Question: I'm using Firebase Realtime Database to store data for a project. I'm using Android Studio and Java to create a mobile app. In this particular activity, a new user is filling out a form to sign up for the service. Once they input their info and hit the submit button, the on click handles that info and inserts it into the Database.
Here is the relevant code for that class:
'''
public class CreateUserActivity extends AppCompatActivity {
private DatabaseReference mDatabaseReference;
private List<String> mInterestList;
private EditText mUsername;
private EditText mPassword;
private EditText mEmail;
private EditText mLocation;
@Override
protected void onCreate(Bundle savedInstanceState) {
super.onCreate(savedInstanceState);
setContentView(R.layout.activity_create_user);
mDatabaseReference = FirebaseDatabase.getInstance().getReference();
mInterestList = new ArrayList<>();
mUsername = findViewById(R.id.text_username);
mPassword = findViewById(R.id.text_password);
mEmail = findViewById(R.id.text_email);
mLocation = findViewById(R.id.text_location);
}
public void onCheckboxClicked(View view) {
CheckBox checkbox = (CheckBox) view;
boolean isChecked = checkbox.isChecked();
String interest = checkbox.getText().toString();
if(isChecked) {
mInterestList.add(interest);
}else {
mInterestList.remove(interest);
}
}
public void onSaveUser(View view) {
String username = mUsername.getText().toString();
String password = mPassword.getText().toString();
String email = mEmail.getText().toString();
String location = mLocation.getText().toString();
if(TextUtils.isEmpty(username) ||
TextUtils.isEmpty(password) ||
TextUtils.isEmpty(email) ||
TextUtils.isEmpty(location) ||
mInterestList.size() == 0) {
displayToast("Please enter values for all fields");
}else {
List<String> interests = mInterestList;
User user = new User(username, password, email, location, interests, null);
mDatabaseReference.child("users").child(username).setValue(user, new DatabaseReference.CompletionListener() {
@Override
public void onComplete(@Nullable DatabaseError databaseError, @NonNull DatabaseReference databaseReference) {
if(databaseError != null) {
Log.e(GetTogetherApp.LOG_TAG, databaseError.getMessage());
}else{
displayToast("User created!");
}
}
});
}
}
'''
As I've run through breakpoints the error seems to fire on this line:
'''
mDatabaseReference.child("users").child(username).setValue()
'''
Specifically once I try and enter into the setValue() method. The other two child() calls work to find the path as intended. I have the database reference set as a member variable, so I'm not sure why it seems to lose it at that point.
Here's a look at my database structure
<URL>
Error in Android Studio:

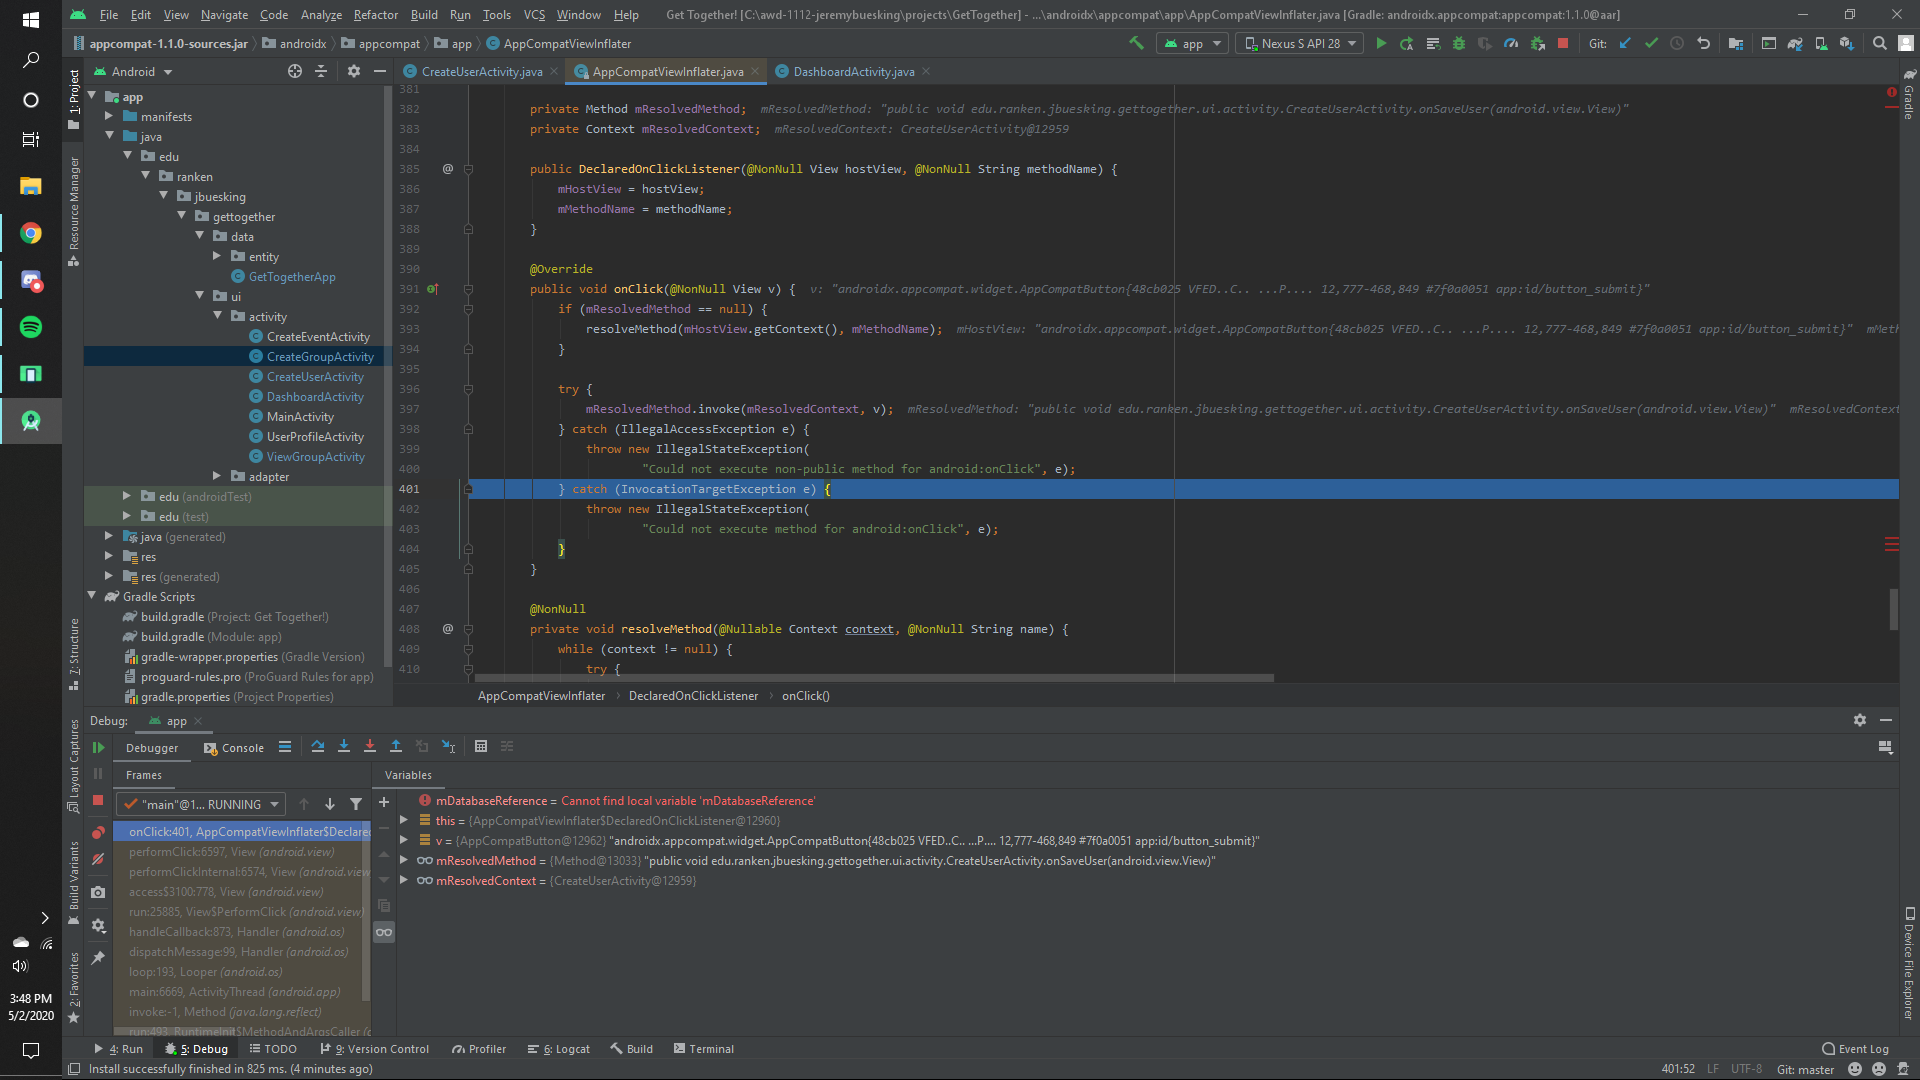
Answer: The error message in your screenshot is in the variable inspector in the Android Studio debugger. It means that where the error occurs, there is no variable 'mDatabaseReference' so the debugger can't show its value. This is not the actual cause of the crash, merely the debugger telling you that it can't show you something you asked for.
You can find the actual cause of the problem by inspecting the 'InvocationTargetException e'.